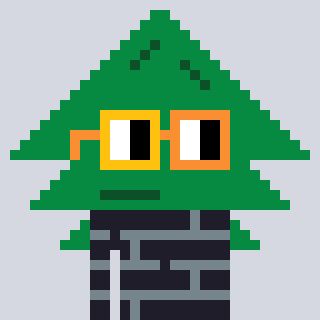
a pixel art character with square yellow and orange glasses, a fir-shaped head and a grayscale-colored body on a cool background